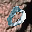
Label: 0